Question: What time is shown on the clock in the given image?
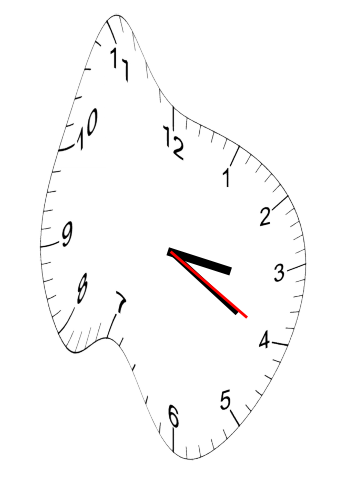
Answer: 03:20:20